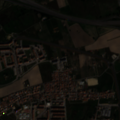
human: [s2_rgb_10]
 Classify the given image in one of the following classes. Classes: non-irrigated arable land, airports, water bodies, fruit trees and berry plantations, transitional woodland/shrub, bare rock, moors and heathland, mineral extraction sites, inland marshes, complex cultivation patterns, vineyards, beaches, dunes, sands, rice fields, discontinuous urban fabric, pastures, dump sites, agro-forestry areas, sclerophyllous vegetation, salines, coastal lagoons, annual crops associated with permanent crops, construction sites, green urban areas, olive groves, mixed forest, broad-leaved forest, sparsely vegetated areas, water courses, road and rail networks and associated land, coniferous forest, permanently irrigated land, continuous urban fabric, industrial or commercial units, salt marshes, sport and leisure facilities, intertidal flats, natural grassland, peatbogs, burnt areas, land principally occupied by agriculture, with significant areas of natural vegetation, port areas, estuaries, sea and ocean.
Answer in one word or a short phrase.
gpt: discontinuous urban fabric, road and rail networks and associated land, pastures, complex cultivation patterns, broad-leaved forest, natural grassland